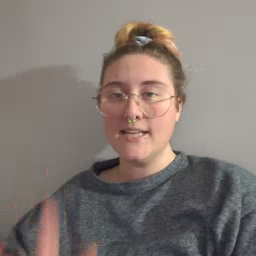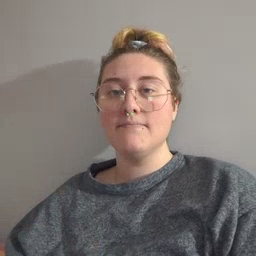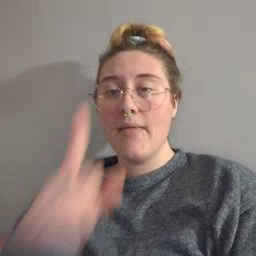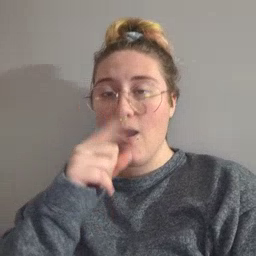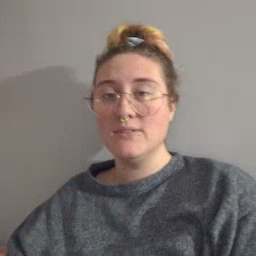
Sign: mouse